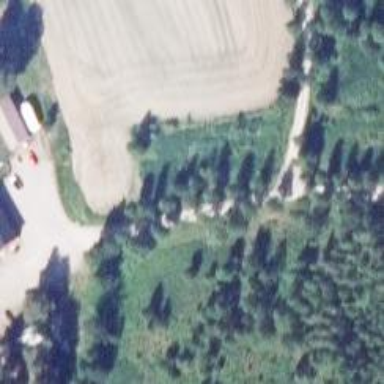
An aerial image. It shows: Unclassified road with grade 1 track type.